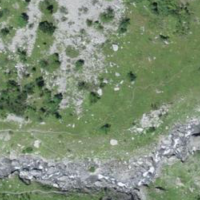
EUNIS habitat code: 23
Species observed at this site:
Anemonastrum narcissiflorum